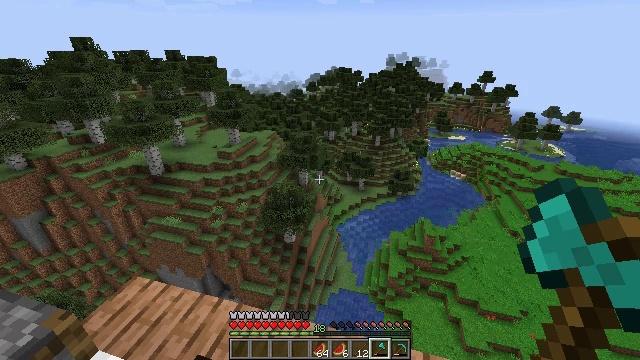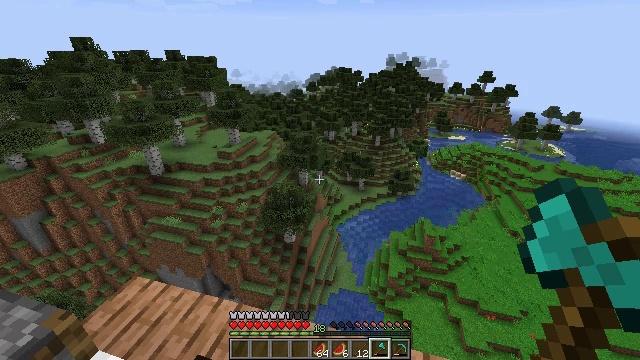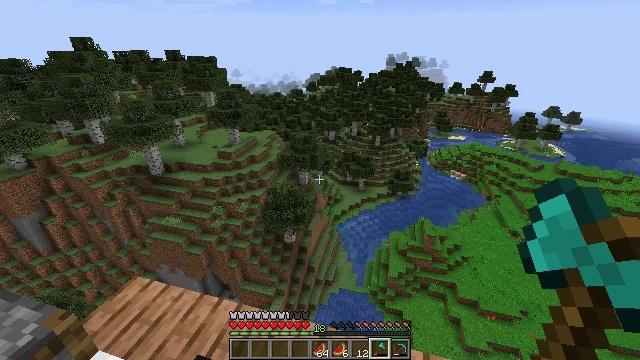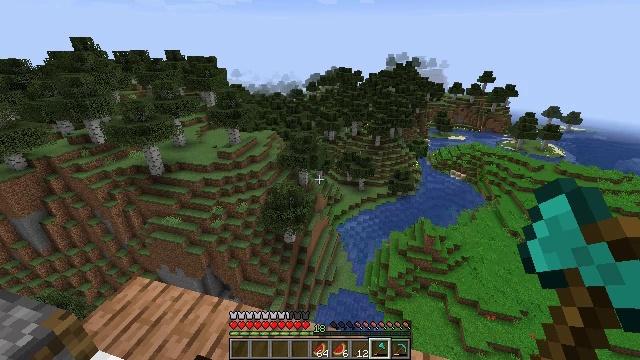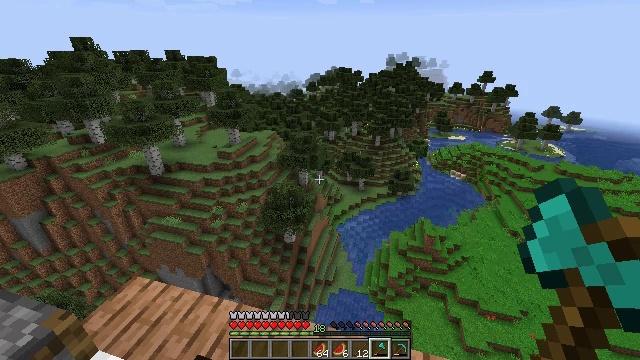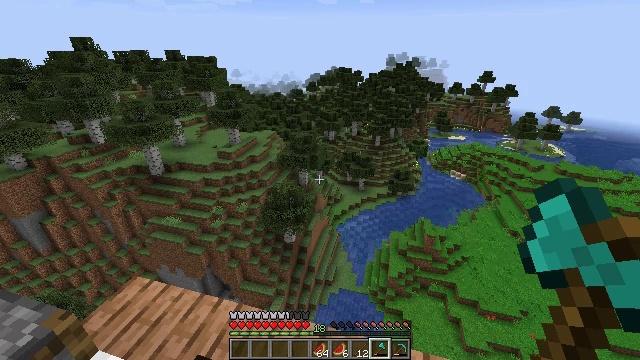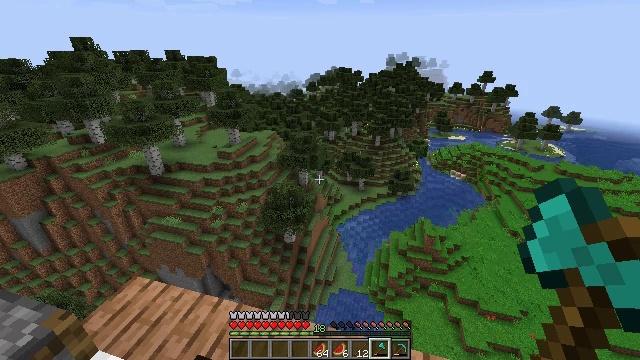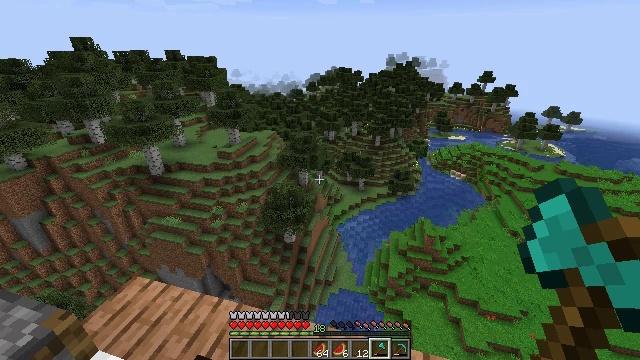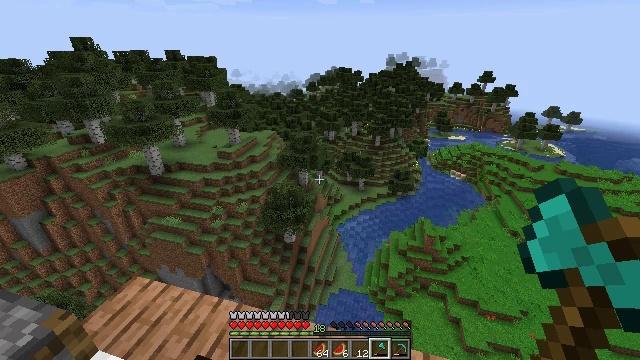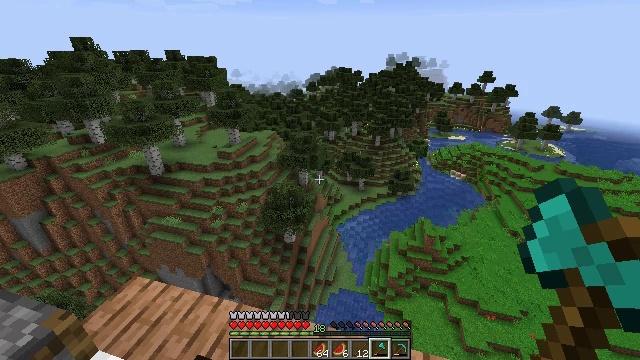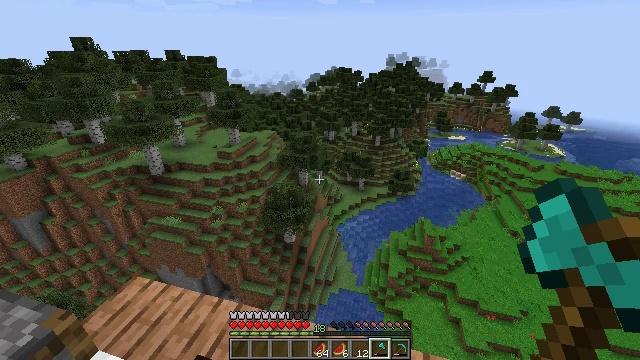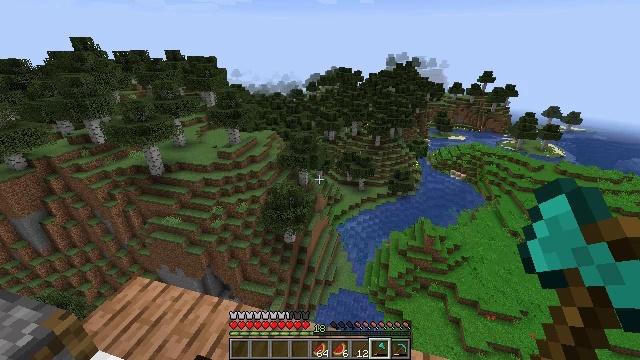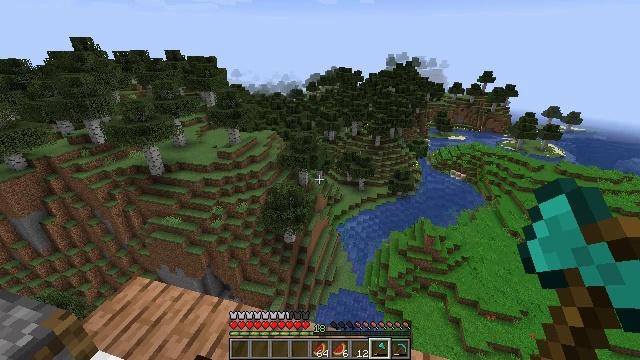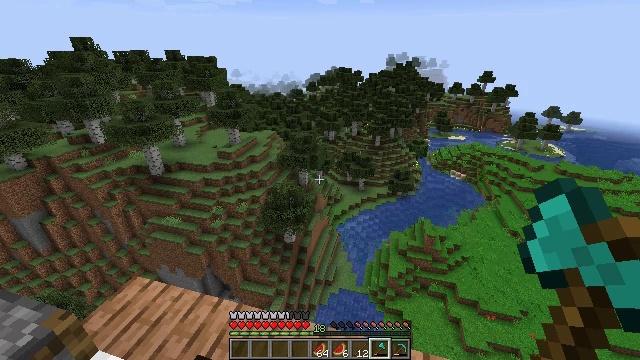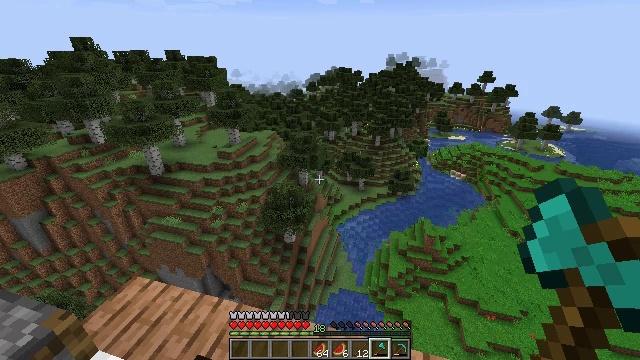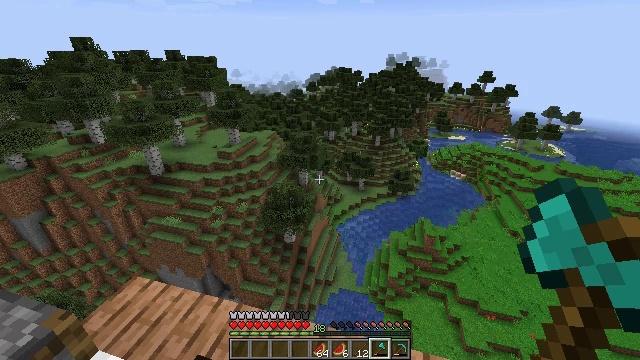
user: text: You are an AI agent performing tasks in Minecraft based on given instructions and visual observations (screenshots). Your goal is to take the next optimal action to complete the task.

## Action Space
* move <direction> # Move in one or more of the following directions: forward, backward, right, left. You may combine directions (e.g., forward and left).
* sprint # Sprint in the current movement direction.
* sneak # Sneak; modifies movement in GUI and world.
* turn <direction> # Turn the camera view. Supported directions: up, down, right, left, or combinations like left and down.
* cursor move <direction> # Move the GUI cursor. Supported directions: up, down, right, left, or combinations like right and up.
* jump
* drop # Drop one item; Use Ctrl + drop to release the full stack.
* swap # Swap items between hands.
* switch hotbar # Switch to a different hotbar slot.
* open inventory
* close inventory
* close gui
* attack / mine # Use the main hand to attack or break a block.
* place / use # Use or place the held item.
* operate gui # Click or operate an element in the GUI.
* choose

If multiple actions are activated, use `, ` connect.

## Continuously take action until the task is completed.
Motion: motion action
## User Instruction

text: Craft a cooked salmon using a furnace.
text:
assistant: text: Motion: no_op
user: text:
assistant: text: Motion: no_op
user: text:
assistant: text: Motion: no_op
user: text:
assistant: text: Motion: no_op
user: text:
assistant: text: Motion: no_op
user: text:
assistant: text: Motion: no_op
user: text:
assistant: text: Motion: no_op
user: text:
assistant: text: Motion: no_op
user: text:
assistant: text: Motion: no_op
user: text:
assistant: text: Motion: no_op
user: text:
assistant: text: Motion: no_op
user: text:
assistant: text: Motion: no_op
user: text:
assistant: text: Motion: no_op
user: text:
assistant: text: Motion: no_op
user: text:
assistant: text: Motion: no_op
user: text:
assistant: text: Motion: no_op
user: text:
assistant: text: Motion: no_op
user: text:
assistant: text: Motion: no_op
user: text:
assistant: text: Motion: no_op
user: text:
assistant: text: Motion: no_op
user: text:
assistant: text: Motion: no_op
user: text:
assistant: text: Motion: no_op
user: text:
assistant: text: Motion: no_op
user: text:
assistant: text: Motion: no_op
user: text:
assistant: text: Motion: no_op
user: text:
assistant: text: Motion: no_op
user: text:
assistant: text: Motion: no_op
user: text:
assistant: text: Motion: no_op
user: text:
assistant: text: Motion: no_op
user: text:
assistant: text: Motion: no_op